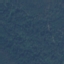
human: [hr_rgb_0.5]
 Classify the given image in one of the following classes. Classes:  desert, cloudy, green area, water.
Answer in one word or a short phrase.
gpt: green area